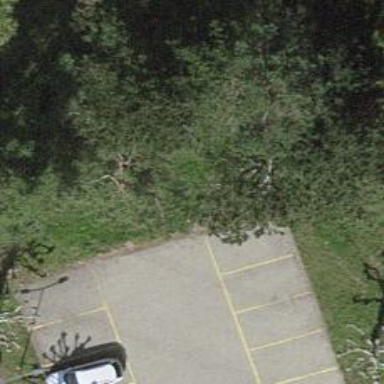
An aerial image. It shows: Urban tree with needle-leaved evergreen.